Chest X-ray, PA view. Patient: 33 years old, sex F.
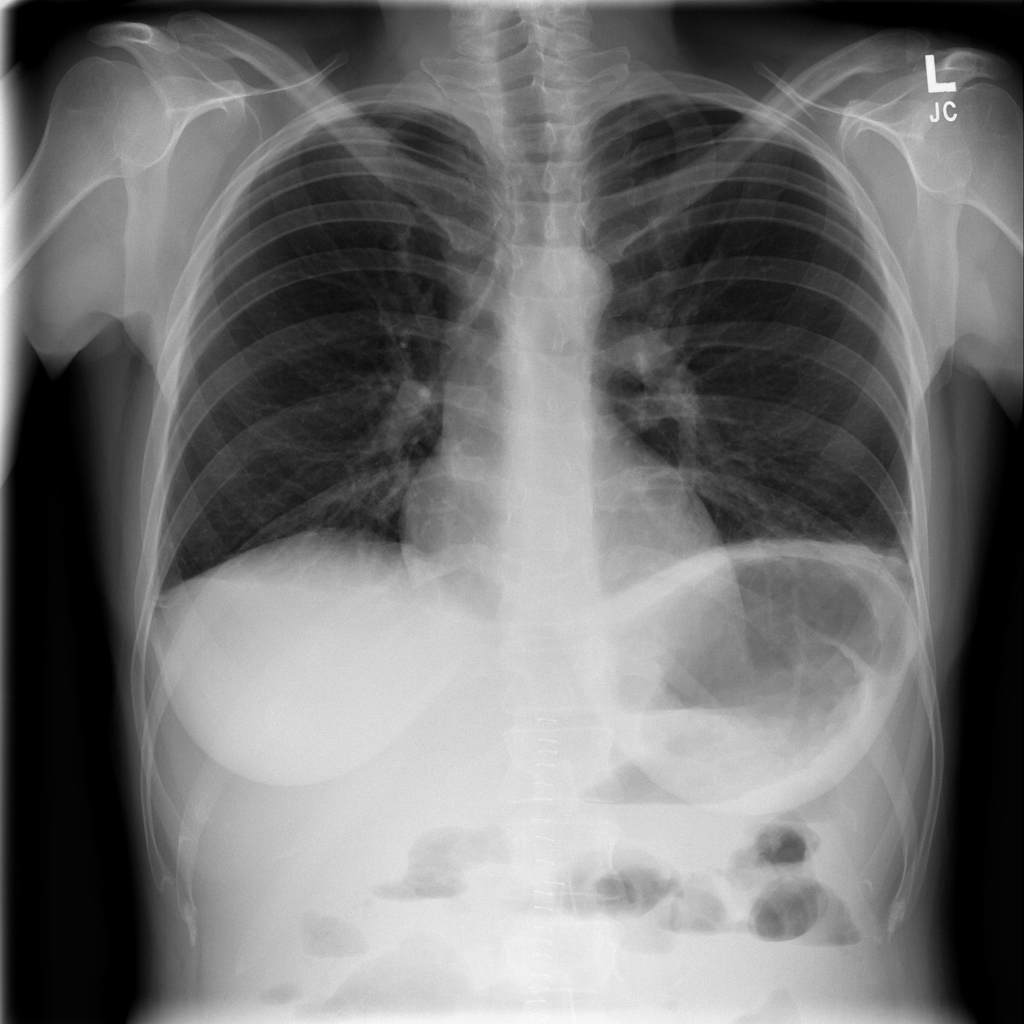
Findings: No Finding